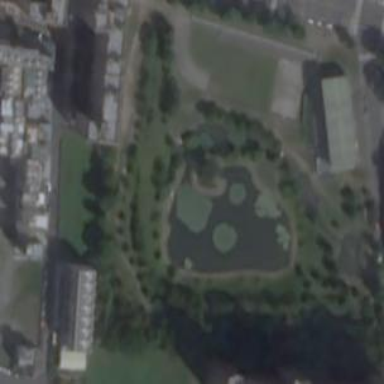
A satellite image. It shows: Park.